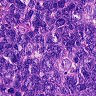
Metastatic tissue present: no